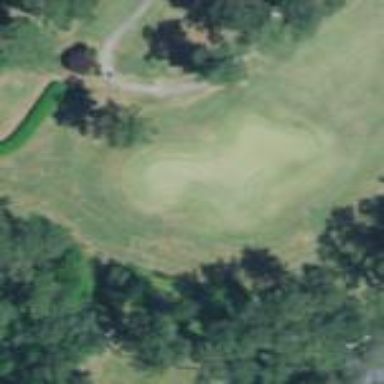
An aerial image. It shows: Area with grass used as rough in golf course.